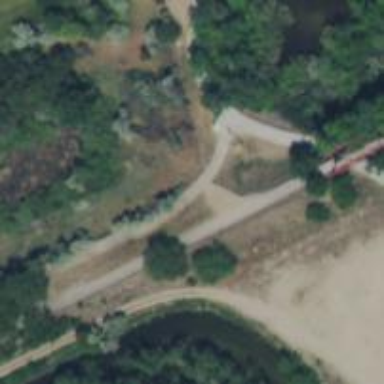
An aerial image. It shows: Path.